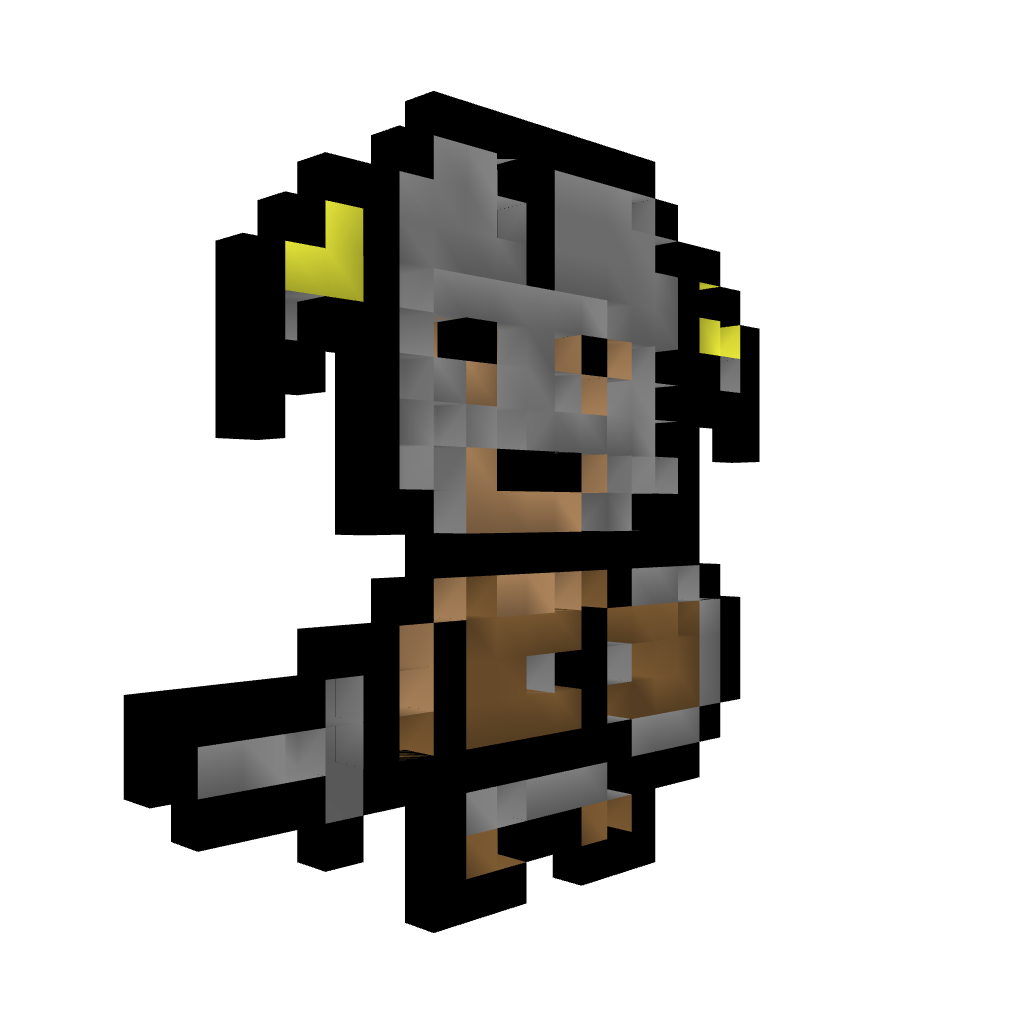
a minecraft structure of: Man Its A Viking bad low quality